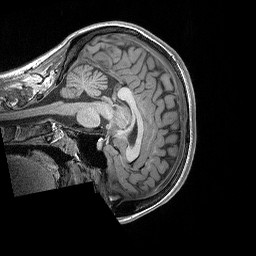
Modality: T1w
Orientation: sagittal
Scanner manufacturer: siemens
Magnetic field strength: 3 T
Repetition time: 2.3 s
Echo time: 0.00298 s